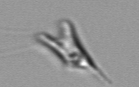
Label: Chrysochromulina_lanceolata